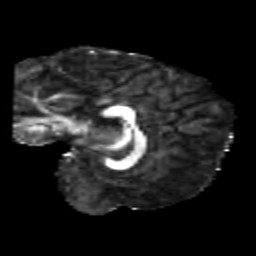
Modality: FA
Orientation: sagittal
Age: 23
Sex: male
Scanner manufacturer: siemens
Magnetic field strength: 3 T
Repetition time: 1.8 s
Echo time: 0.07 s